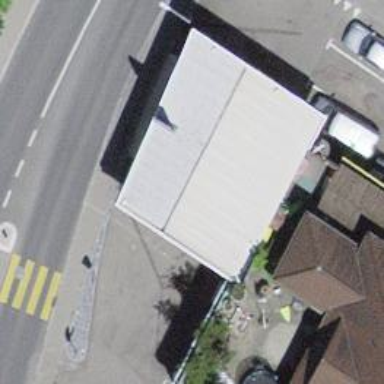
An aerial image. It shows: Fuel station.